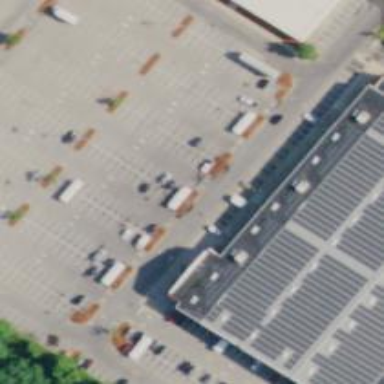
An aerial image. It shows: Trolley bay.